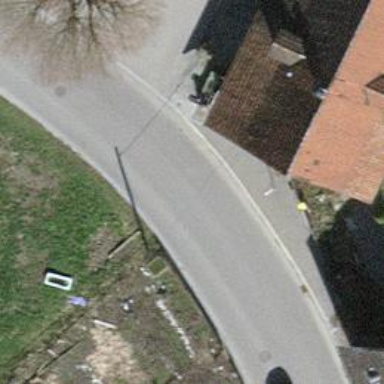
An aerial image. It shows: Bus stop with stop position for public transport.